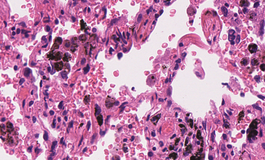
Tumor epithelial tissue: no
Tumor-associated stroma tissue: no
Normal tissue: yes